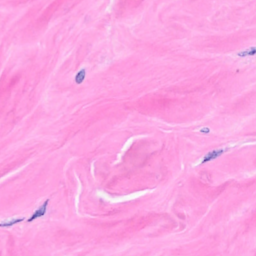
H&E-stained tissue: Breast